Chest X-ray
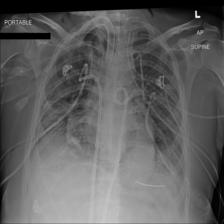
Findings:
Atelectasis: negative
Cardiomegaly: negative
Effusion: positive
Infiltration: negative
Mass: negative
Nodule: negative
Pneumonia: negative
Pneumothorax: negative
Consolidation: negative
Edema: negative
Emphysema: negative
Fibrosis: negative
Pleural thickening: negative
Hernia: negative